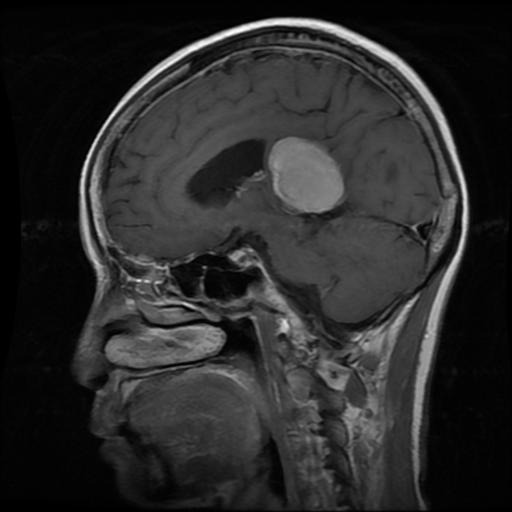
Label: meningioma